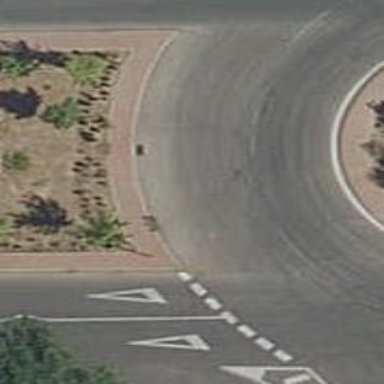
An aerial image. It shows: Residential road that intersects with roundabout.